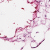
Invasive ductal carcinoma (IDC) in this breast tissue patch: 0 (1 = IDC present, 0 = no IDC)